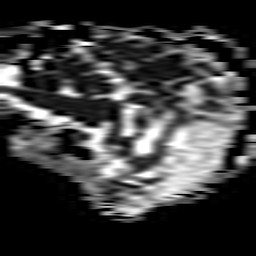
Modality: ADC
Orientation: sagittal
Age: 62
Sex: male
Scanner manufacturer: philips
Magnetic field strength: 3 T
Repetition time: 3.208 s
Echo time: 0.076 s